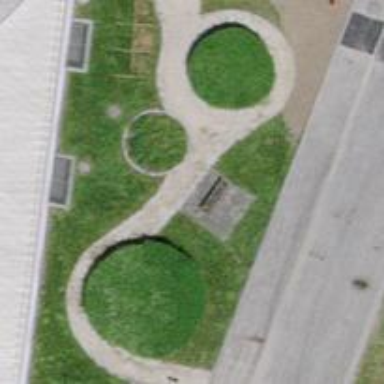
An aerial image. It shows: Brown bench in the vicinity.